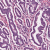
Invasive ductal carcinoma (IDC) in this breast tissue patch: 1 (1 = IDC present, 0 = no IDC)